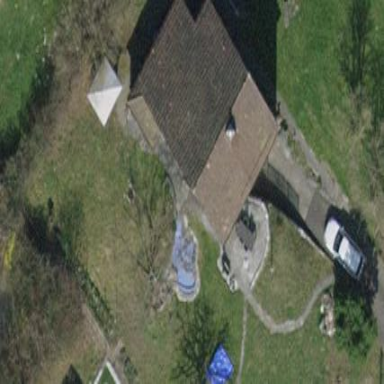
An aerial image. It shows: Detached building.